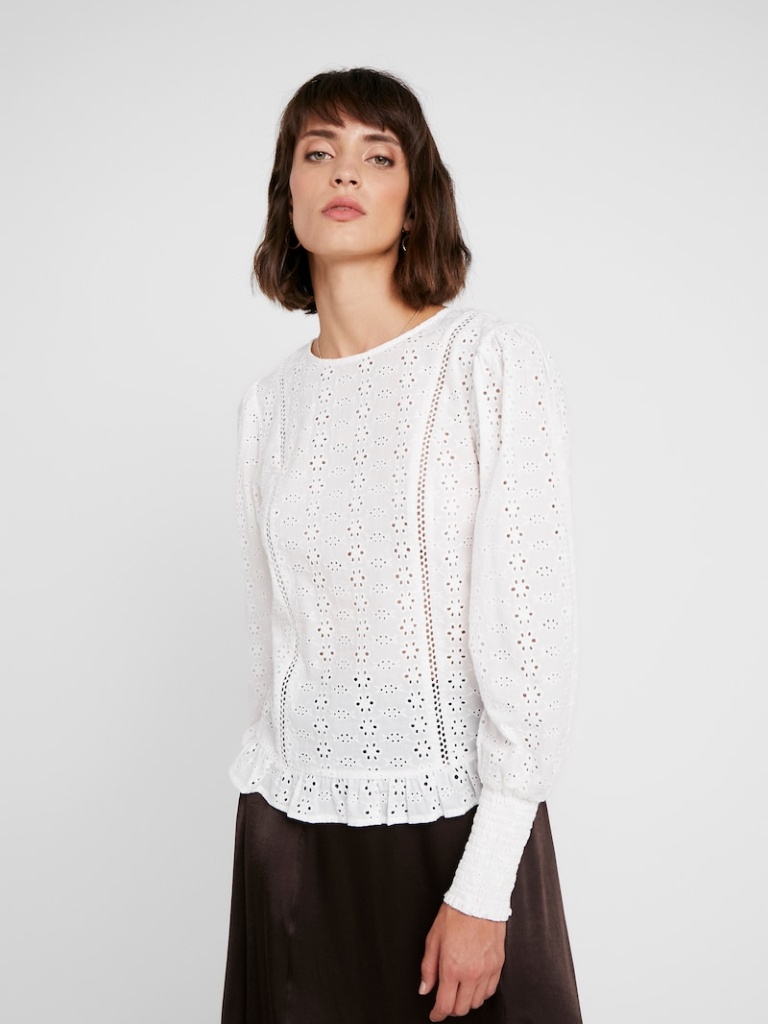
cotton loose a long-sleeved with the sleeves down hip length Untucked crew blouse